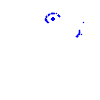
Particle: proton